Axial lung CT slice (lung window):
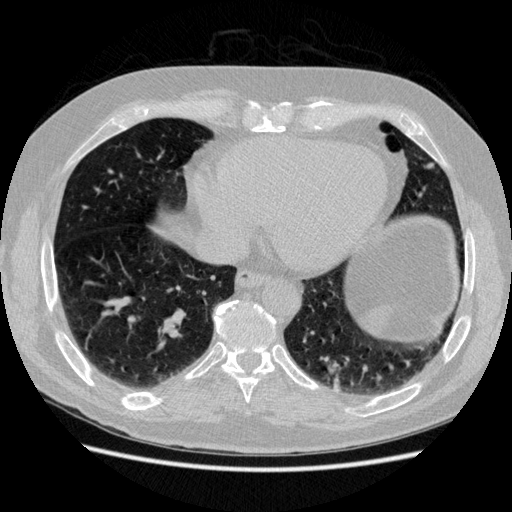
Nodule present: no